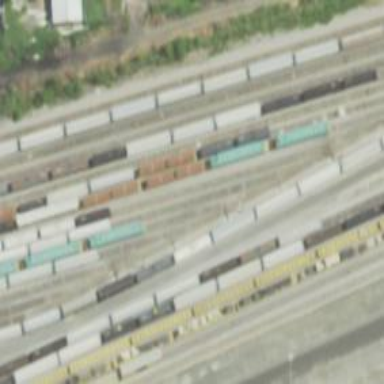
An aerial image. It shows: Railway siding for service.